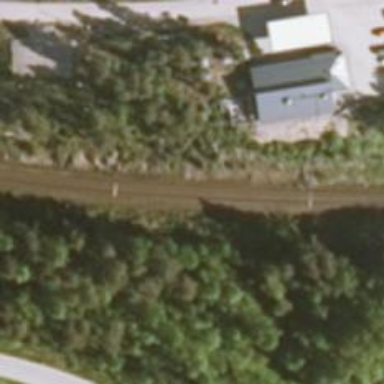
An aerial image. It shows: Continuous rail railway with electrified contact line.